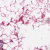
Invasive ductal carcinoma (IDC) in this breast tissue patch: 0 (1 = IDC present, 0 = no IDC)